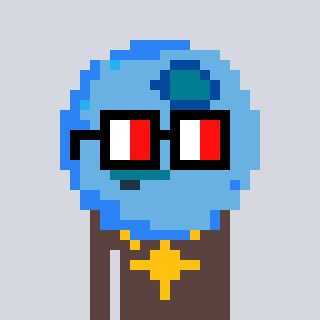
a pixel art character with square glasses with black frames and red eyes, a blueberry-shaped head and a darkbrown-colored body on a cool background